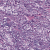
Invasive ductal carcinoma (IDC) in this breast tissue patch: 1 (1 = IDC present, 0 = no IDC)